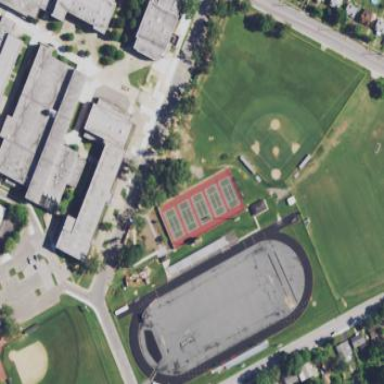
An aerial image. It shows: School.